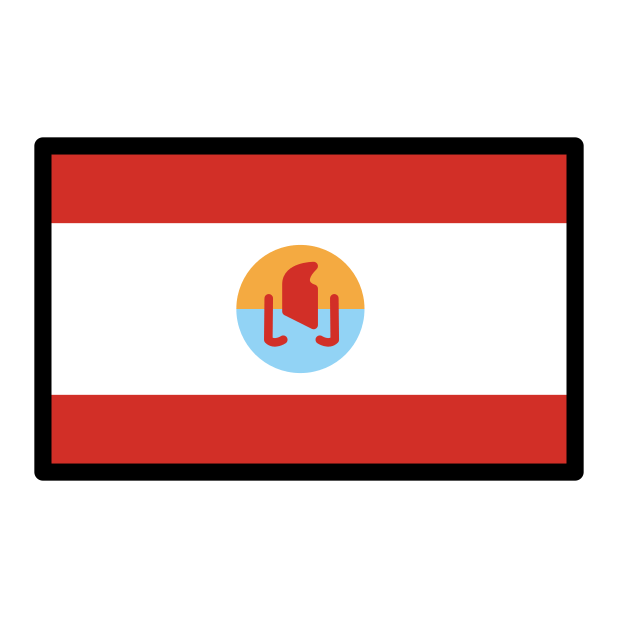
flag: French Polynesia